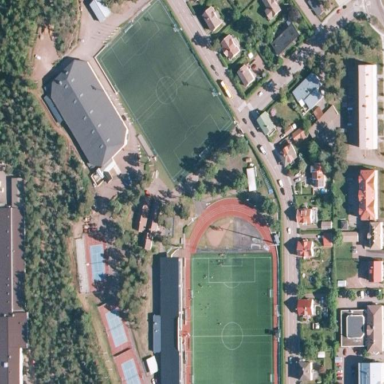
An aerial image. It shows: Artificial turf soccer pitch for leisure sport activities.